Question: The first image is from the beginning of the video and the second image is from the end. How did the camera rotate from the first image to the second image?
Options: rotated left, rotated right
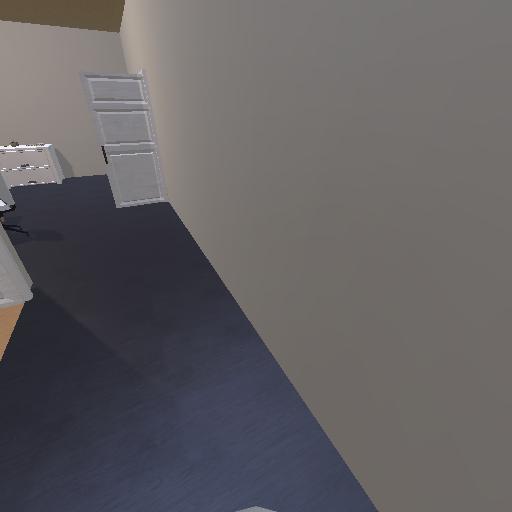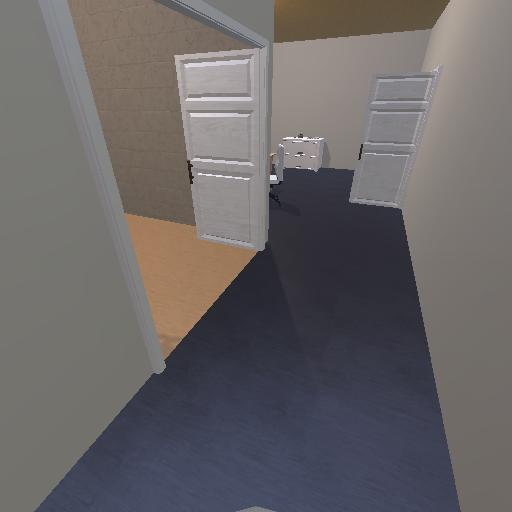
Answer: rotated left